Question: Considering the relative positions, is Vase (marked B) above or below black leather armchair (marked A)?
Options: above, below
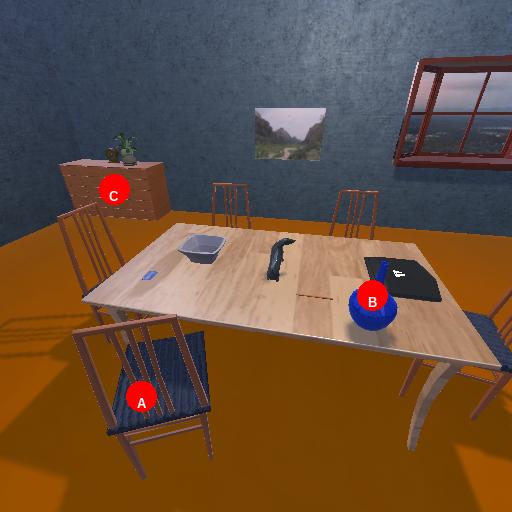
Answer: above